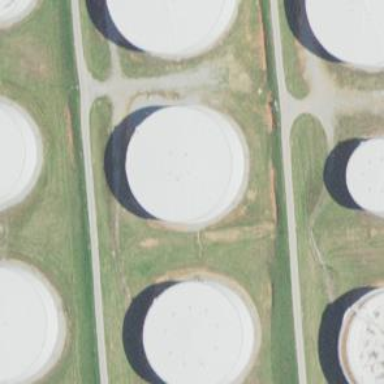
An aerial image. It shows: Storage tank which is man-made.